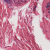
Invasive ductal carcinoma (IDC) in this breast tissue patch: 0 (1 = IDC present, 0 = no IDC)